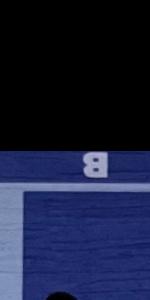
Label: Empty